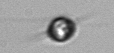
Label: Acanthoica_quattrospina